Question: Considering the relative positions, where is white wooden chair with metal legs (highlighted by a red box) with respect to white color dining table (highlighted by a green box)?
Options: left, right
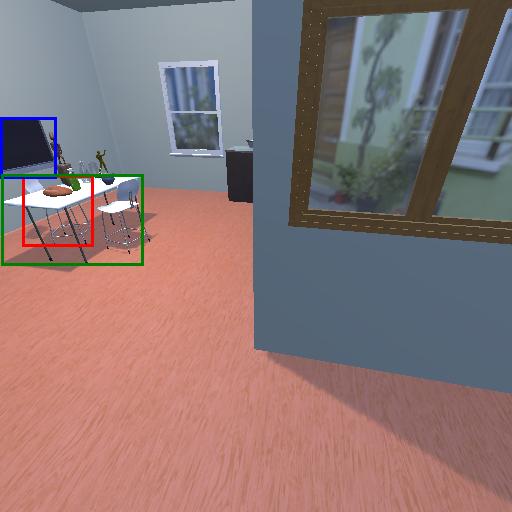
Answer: left